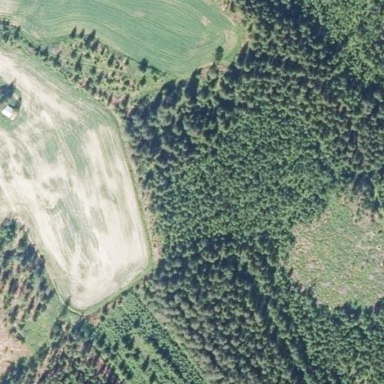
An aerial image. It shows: Mixed leaf woodland.